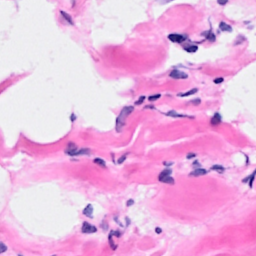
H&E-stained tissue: Breast